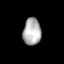
Tissue: lung
Cell type: Fibroblasts
Senescence score: 0.5526
Nuclear area (px): 484
Mean DAPI intensity: 174.262